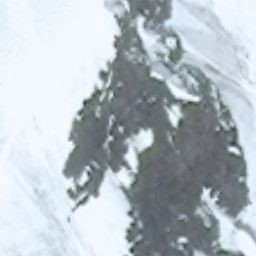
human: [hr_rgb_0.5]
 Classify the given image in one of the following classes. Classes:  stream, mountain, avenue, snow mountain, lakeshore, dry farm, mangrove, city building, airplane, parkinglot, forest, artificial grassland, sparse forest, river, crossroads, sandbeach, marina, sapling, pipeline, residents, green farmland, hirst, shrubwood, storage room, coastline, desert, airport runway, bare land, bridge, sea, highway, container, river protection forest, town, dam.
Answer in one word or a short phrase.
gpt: snow mountain